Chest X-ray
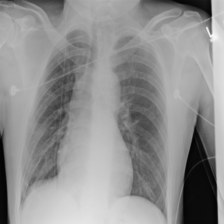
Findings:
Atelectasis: negative
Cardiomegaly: negative
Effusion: negative
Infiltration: negative
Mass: negative
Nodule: negative
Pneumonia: negative
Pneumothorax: negative
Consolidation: negative
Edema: negative
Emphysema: negative
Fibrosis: negative
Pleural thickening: negative
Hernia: negative